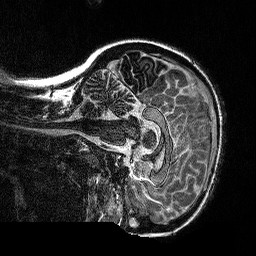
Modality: MP2RAGE
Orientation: sagittal
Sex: female
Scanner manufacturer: siemens
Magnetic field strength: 3 T
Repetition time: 5 s
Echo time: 0.00292 s